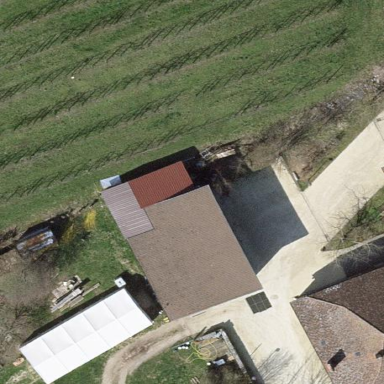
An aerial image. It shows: Building in farmyard.